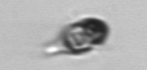
Label: Mesodinium